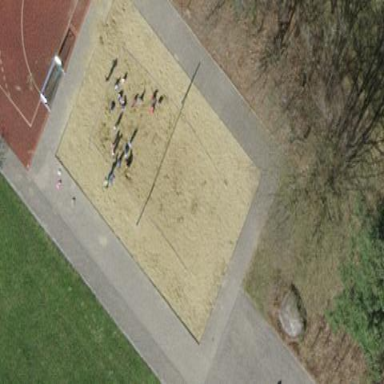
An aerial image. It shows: Volleyball pitch for leisure and sports.